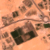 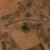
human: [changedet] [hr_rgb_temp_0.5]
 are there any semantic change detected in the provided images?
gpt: Some buildings below the road have been removed and new ones are present.